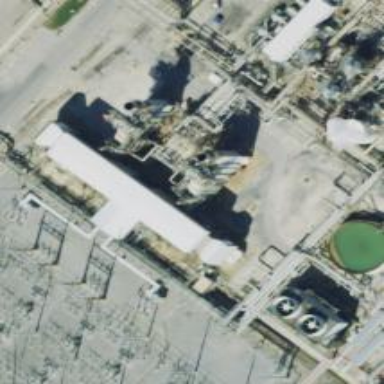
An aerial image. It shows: Gas turbine generator is in use.